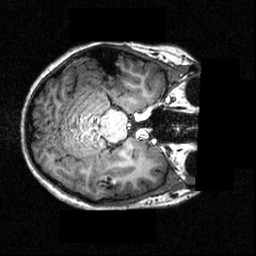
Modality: T1w
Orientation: axial
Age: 18
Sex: female
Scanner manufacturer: siemens
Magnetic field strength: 3.951 T
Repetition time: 1.5 s
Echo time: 0.00335 s